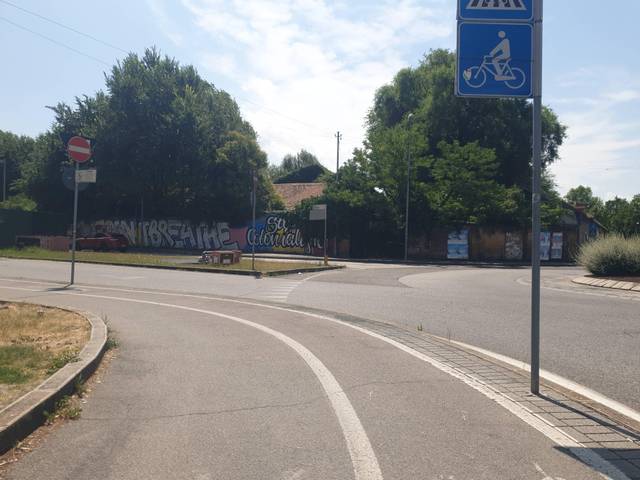
Region: Italy
Coordinates: 45.412, 11.865